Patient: sex M, age 68
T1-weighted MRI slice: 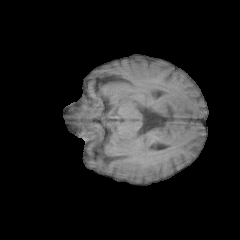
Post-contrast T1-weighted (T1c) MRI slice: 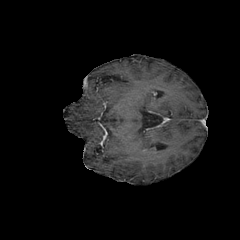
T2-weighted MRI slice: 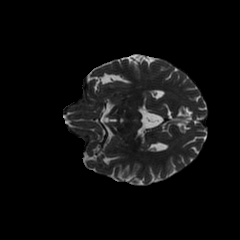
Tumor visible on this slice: no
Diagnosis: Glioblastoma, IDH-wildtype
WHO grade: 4